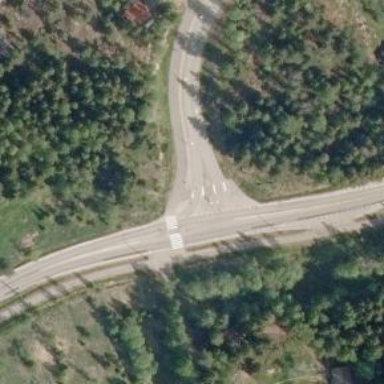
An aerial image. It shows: Road with "give way" sign.